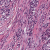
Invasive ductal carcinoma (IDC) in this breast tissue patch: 1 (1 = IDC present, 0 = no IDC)